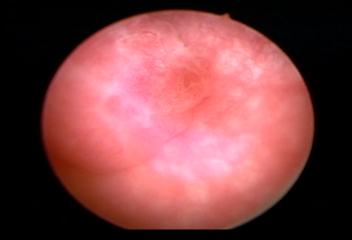
Modality: WLC
Class: Malignant
Subclass: HighGradePapillary
Lesion: L1
Stage: T1
Morphology: Papillary
Bladder cancer association: Yes
Annotated structures: Tumor